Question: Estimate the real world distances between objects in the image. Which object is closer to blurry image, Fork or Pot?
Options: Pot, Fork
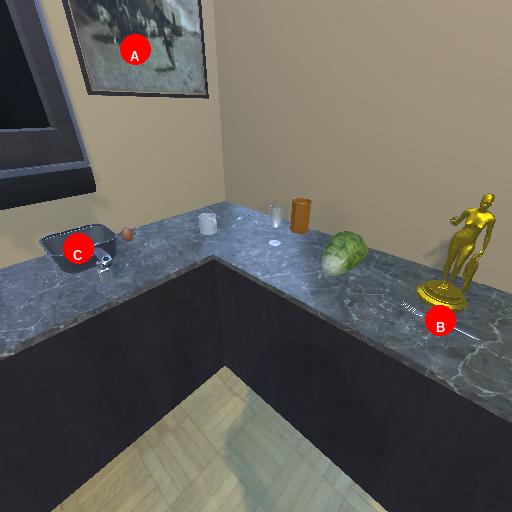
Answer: Pot